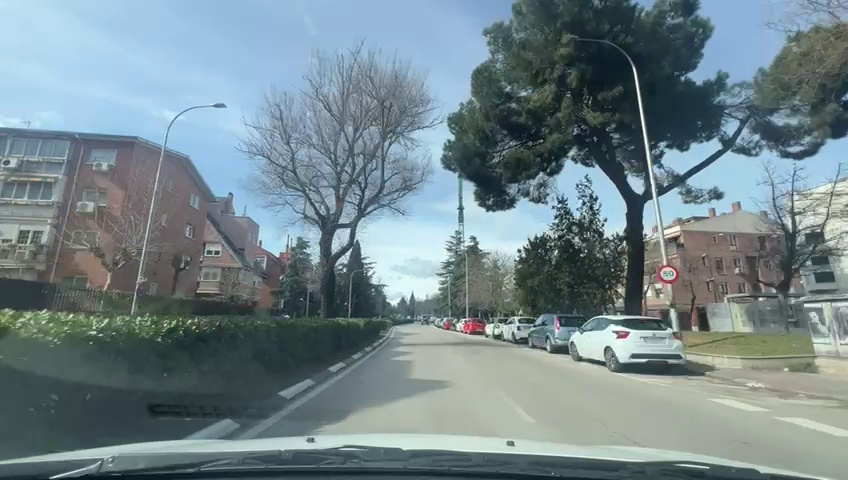
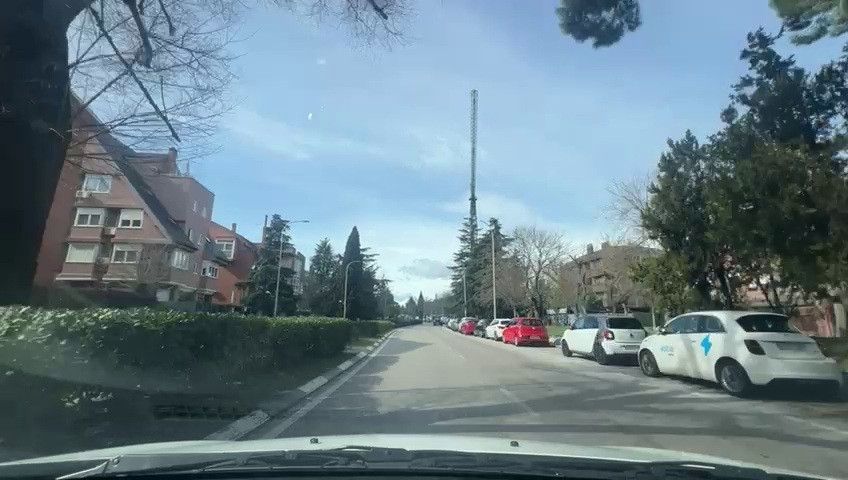
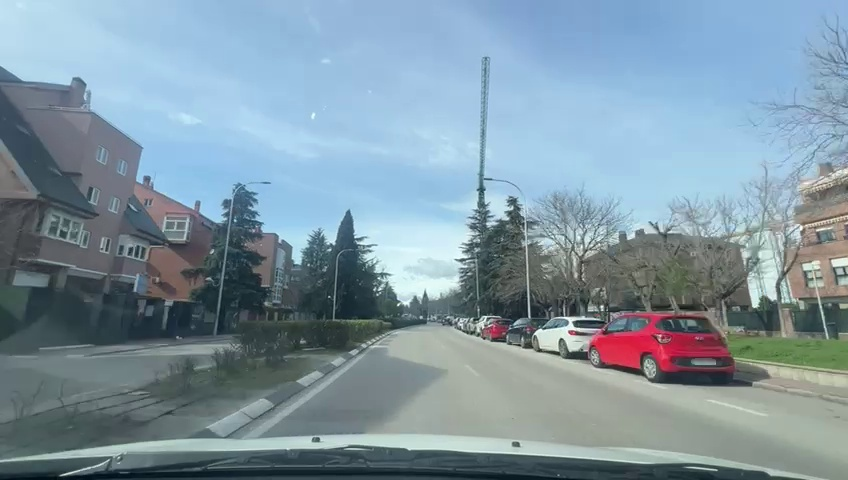
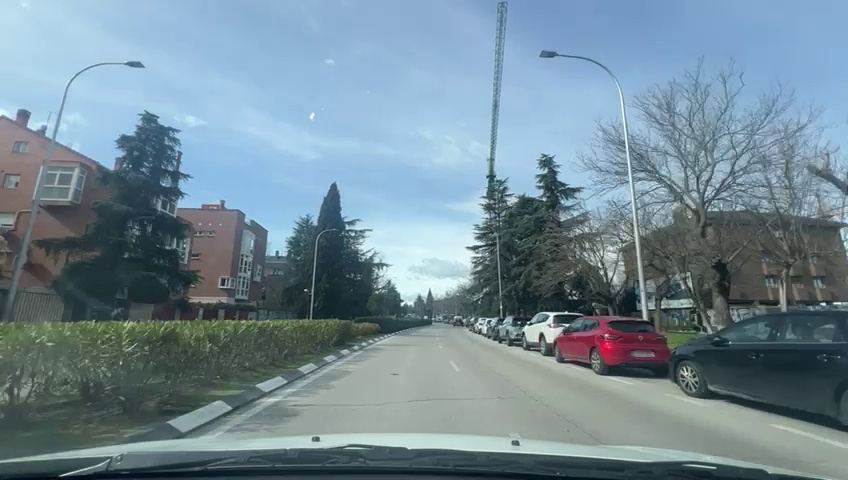
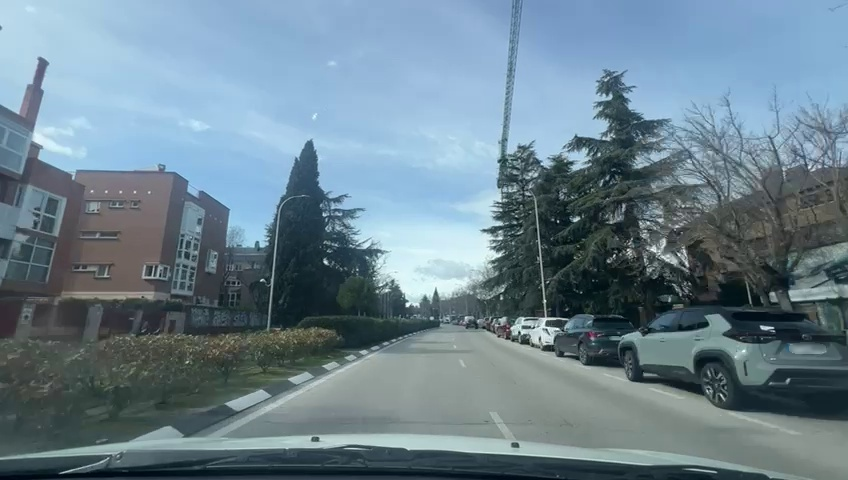
Situation: empty
Question: Has a vehicle merged into the ego lane directly ahead of the ego vehicle without any intermediate vehicle?
Answer: No
Reasoning: Ego is driving in a two lanes street with no other cars driving

Situation: empty
Question: Is the ego vehicle currently inside a roundabout?
Answer: No
Reasoning: Ego is driving in a two lanes street with no other cars driving

Situation: empty
Question: Is the ego vehicle currently within an intersection?
Answer: No
Reasoning: Ego is driving in a two lanes street with no other cars driving

Situation: empty
Question: Is any vehicle partially overlapping the lane boundary markings of the ego lane?
Answer: No
Reasoning: Ego is driving in a two lanes street with no other cars driving